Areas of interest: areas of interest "Business Office Building"
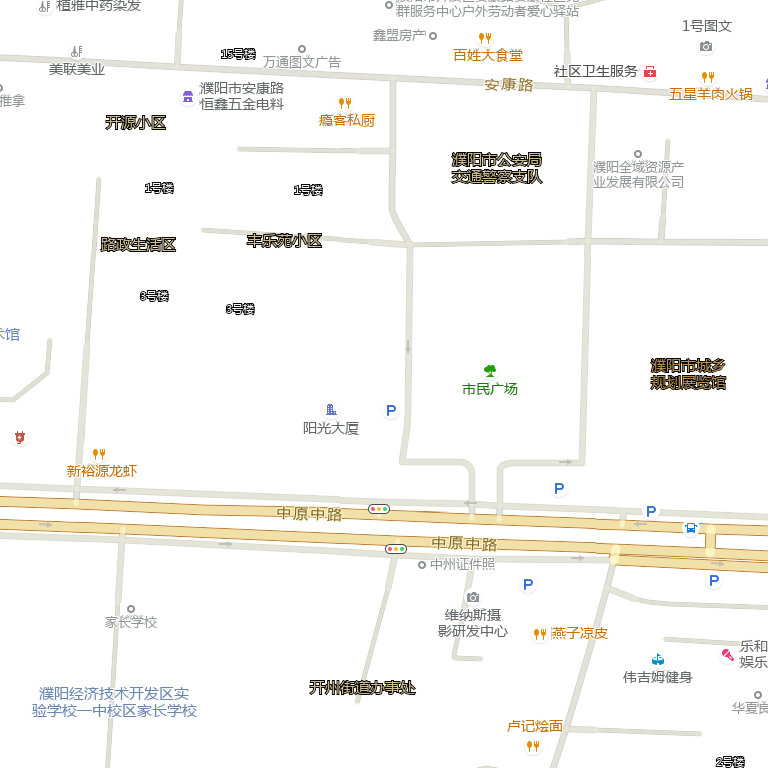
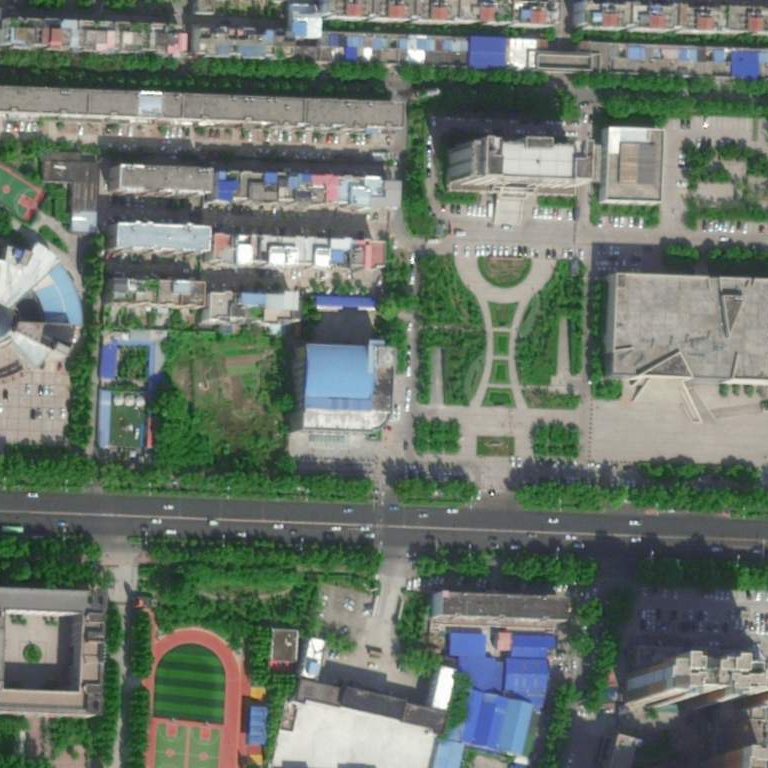